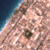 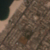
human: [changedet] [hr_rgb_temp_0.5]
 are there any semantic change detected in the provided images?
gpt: Some buildings along the coast have been removed and a bay appears instead.